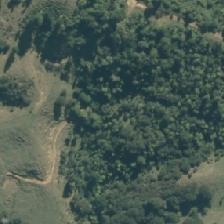
Land cover: indigenous_forest